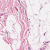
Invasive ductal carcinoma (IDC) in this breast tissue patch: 0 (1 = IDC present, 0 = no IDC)